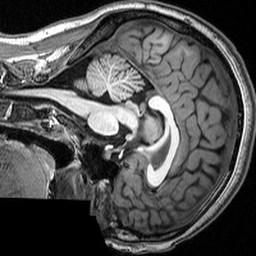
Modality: T1w
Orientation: sagittal
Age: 20
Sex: female
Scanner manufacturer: siemens
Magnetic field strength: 3 T
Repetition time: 2.53 s
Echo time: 0.00339 s